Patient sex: M
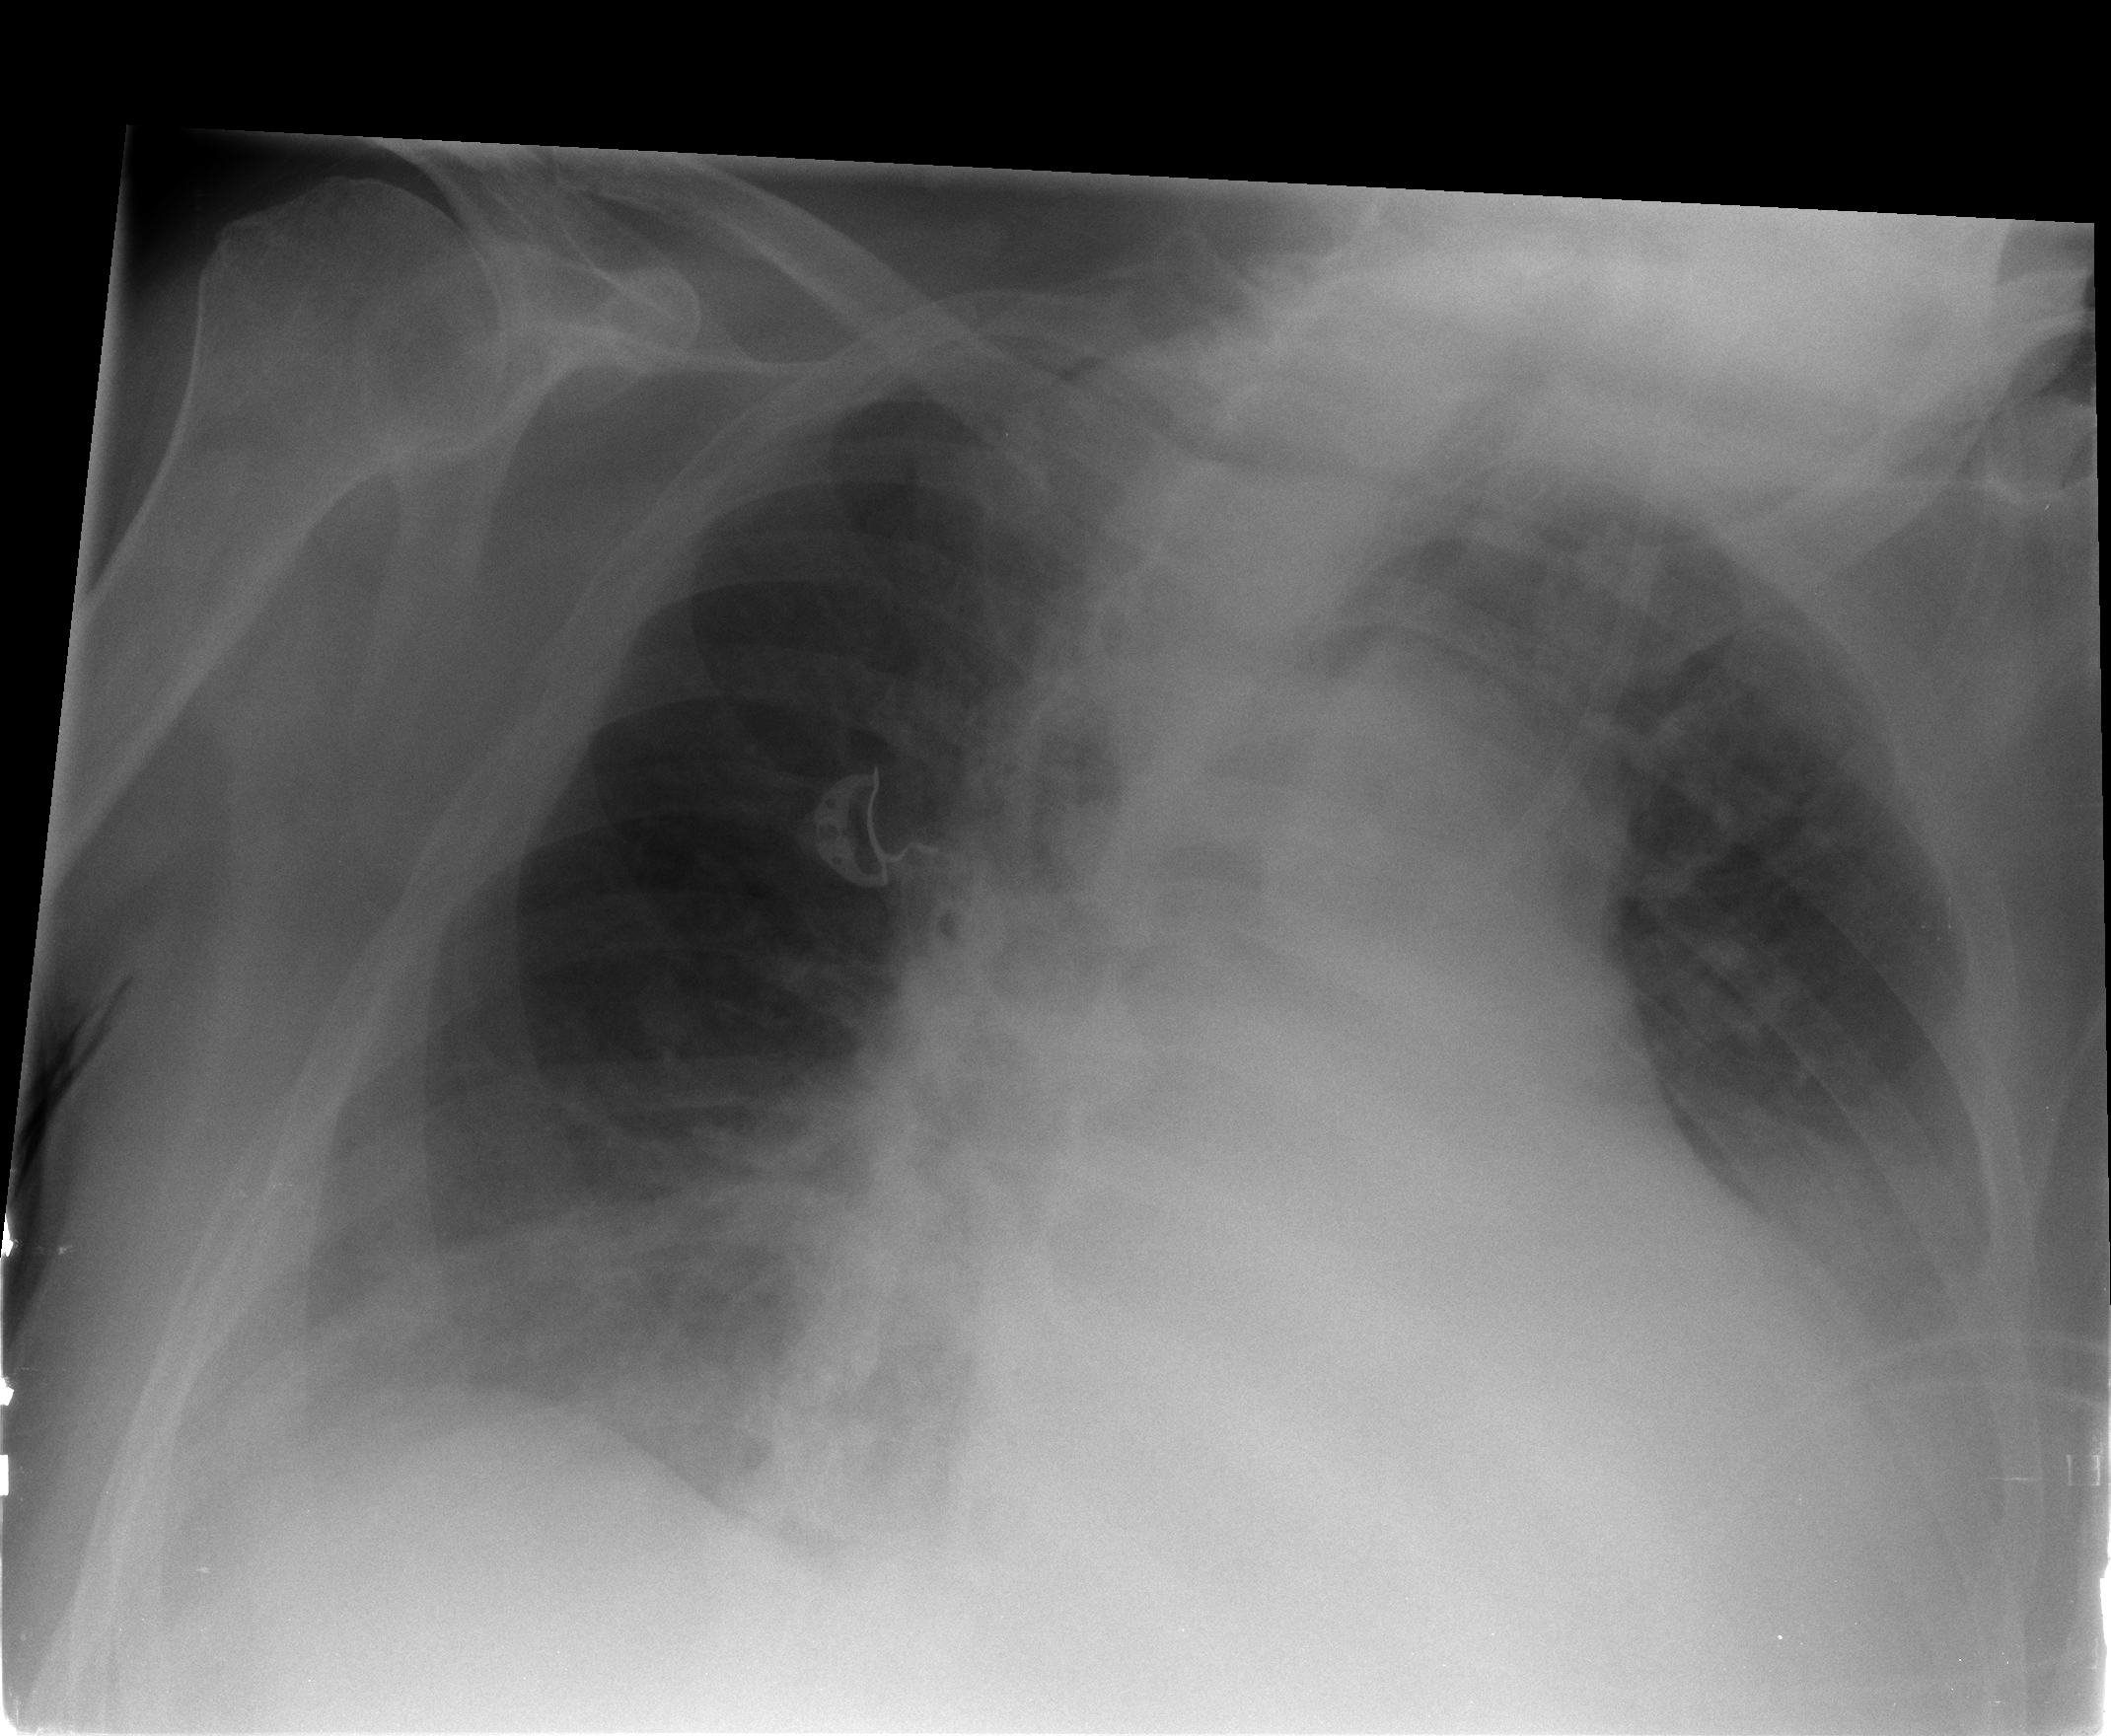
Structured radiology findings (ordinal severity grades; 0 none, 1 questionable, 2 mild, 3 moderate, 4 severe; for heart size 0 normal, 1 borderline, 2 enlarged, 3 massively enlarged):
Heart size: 3
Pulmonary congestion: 0
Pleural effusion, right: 2
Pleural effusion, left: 1
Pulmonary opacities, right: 0
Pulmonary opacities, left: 2
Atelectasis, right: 2
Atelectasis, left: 2